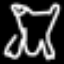
Label: frog